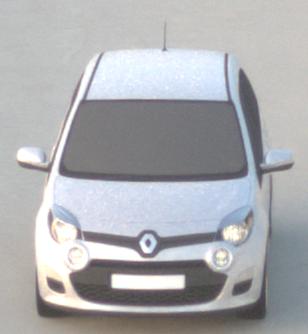
Make: Renault
Model: Twingo 1.2 LEV 16V 75
Detailed model: Twingo (II)
Model produced from: 2012/01
Model produced until: 2014/07
Doors: 3
Color: white
Road condition: dry road
Daytime: sunrise or sunset
Contrast: low contrast